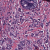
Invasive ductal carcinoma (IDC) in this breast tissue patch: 1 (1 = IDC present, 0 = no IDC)